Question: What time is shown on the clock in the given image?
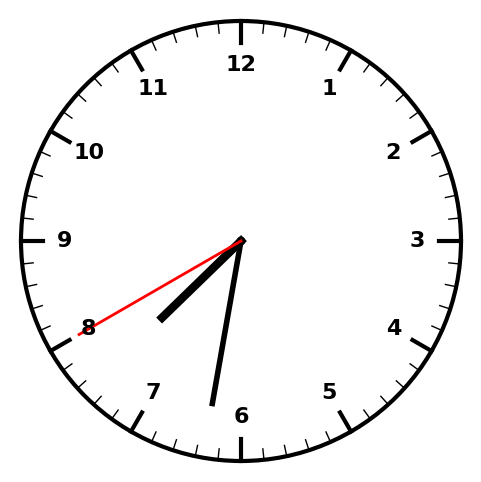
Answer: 07:31:40